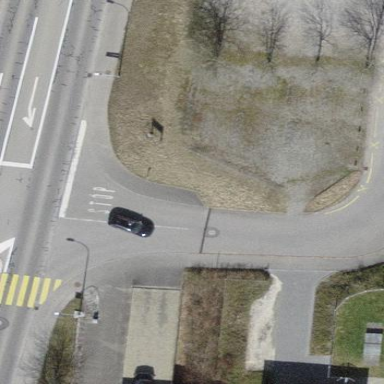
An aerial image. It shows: Bicycle parking area with rack.